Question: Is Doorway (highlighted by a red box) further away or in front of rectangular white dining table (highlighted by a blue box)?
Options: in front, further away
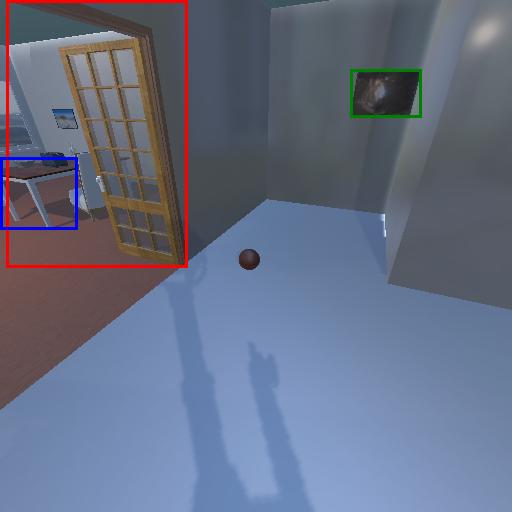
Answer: in front